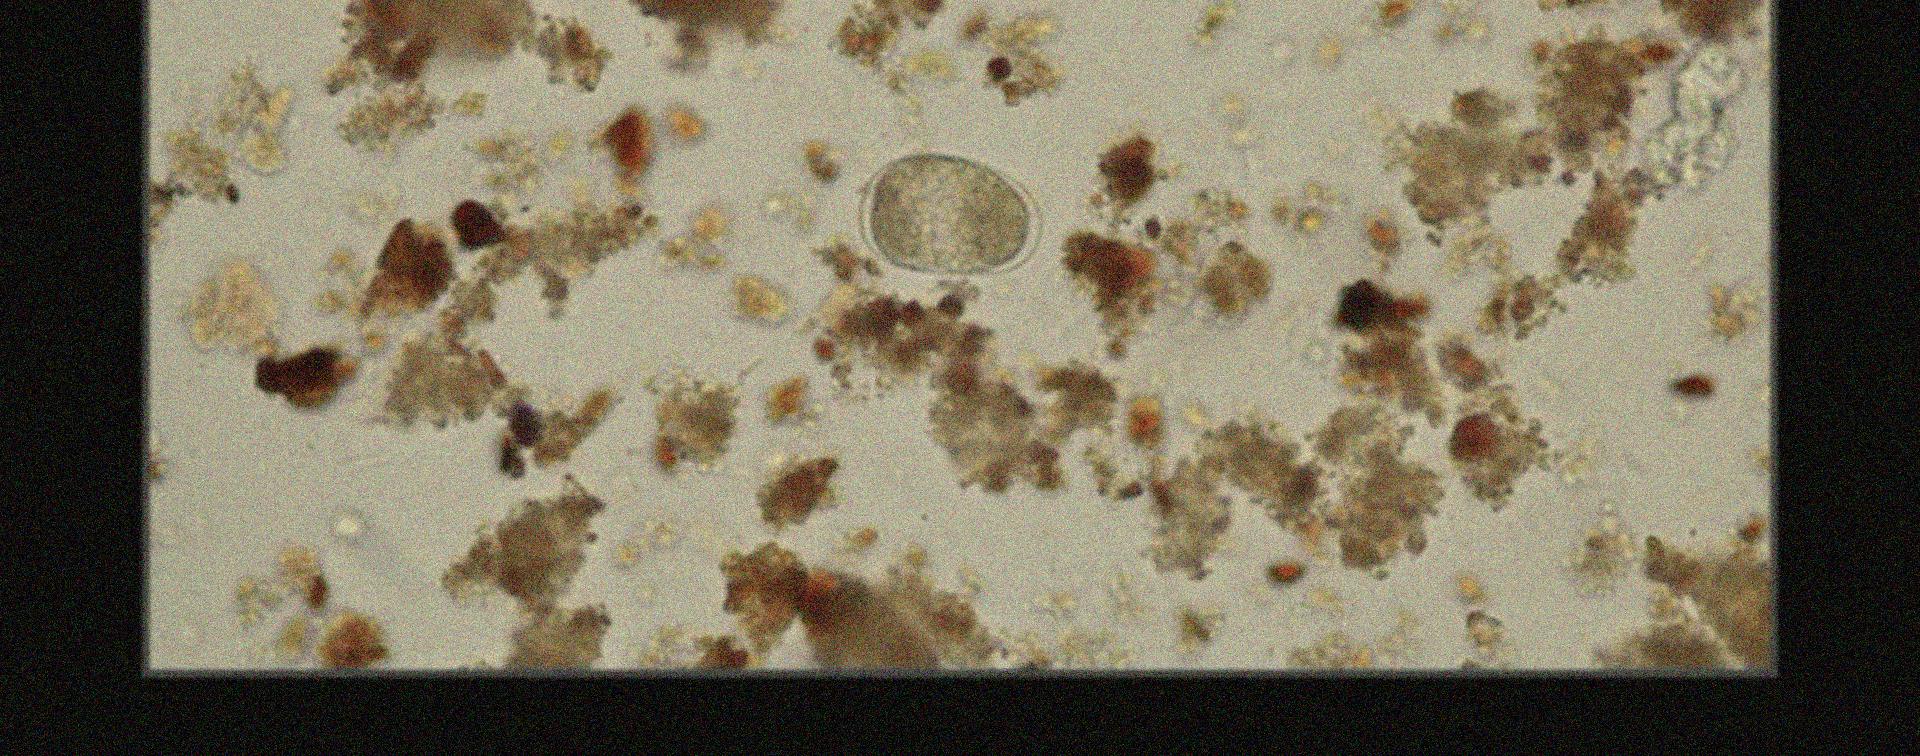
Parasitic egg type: Hookworm egg